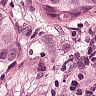
Metastatic tissue present: yes